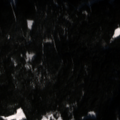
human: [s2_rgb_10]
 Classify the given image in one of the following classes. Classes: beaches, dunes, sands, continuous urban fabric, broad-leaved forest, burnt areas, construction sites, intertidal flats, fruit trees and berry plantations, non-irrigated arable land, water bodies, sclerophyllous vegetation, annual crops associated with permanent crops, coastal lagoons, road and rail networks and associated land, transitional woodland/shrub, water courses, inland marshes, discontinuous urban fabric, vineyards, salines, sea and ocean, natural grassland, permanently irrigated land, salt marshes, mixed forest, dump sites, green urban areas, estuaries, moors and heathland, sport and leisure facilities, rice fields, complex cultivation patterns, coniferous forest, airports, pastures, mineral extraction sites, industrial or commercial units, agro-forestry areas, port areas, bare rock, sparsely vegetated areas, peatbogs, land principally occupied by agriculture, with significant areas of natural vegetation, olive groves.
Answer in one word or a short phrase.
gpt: land principally occupied by agriculture, with significant areas of natural vegetation, coniferous forest